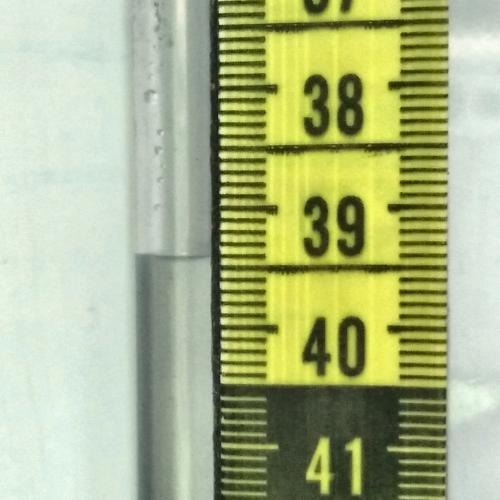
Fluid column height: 39.4 cm